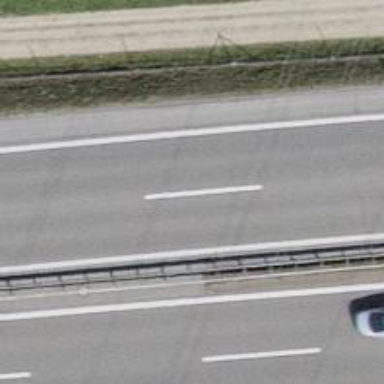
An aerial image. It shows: Asphalt motorway.